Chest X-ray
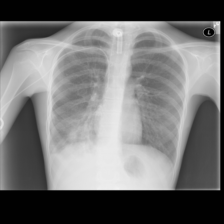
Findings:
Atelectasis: negative
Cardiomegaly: negative
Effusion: negative
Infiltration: positive
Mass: negative
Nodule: negative
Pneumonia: negative
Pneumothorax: negative
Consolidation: positive
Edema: negative
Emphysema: negative
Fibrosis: negative
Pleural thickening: positive
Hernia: negative